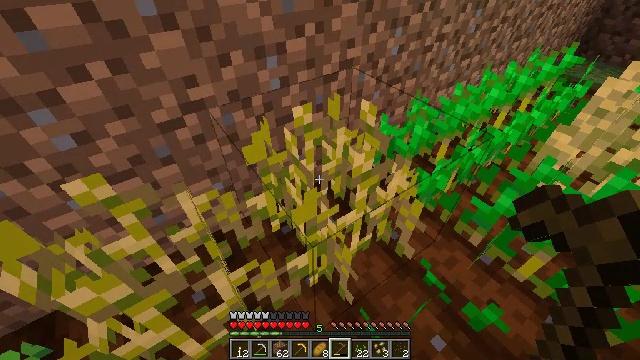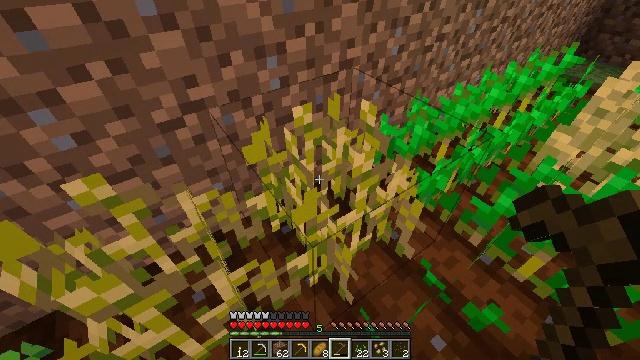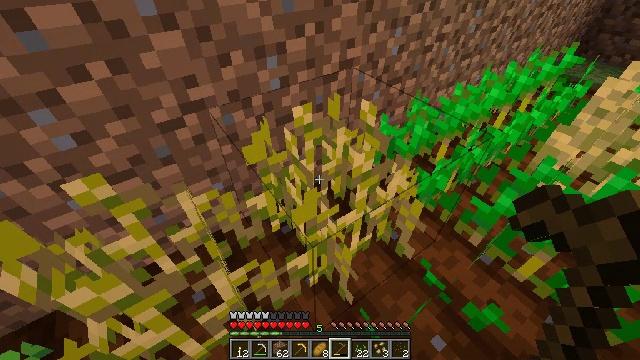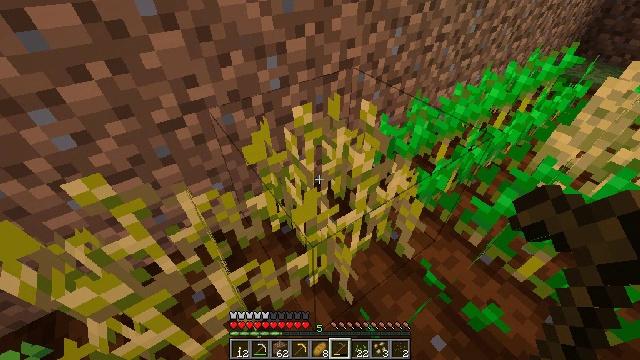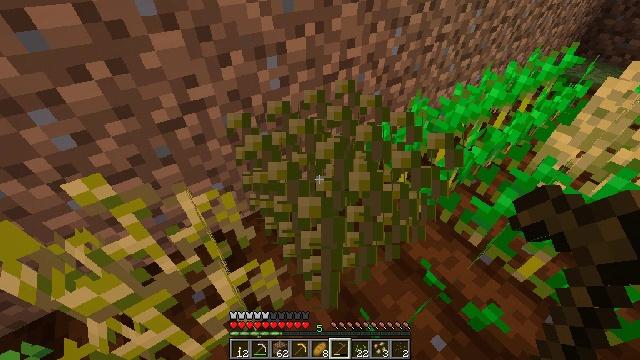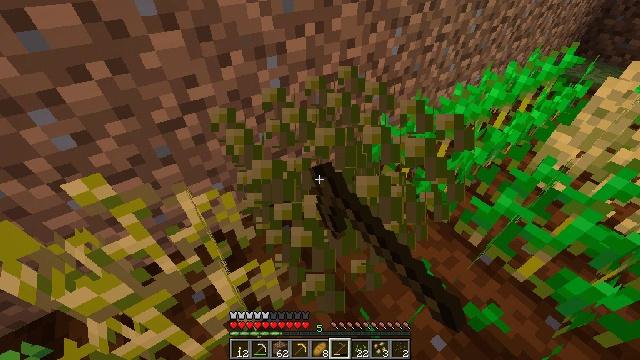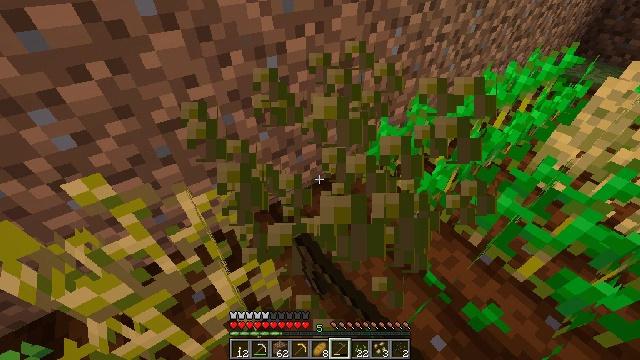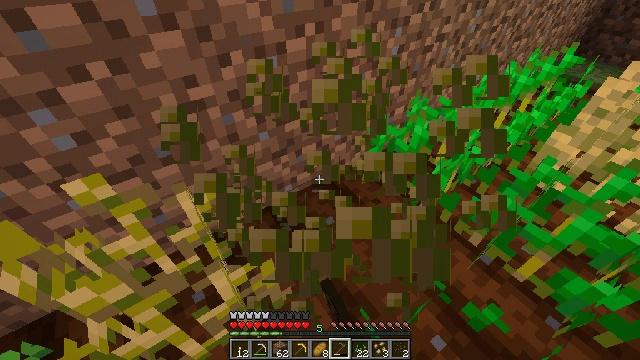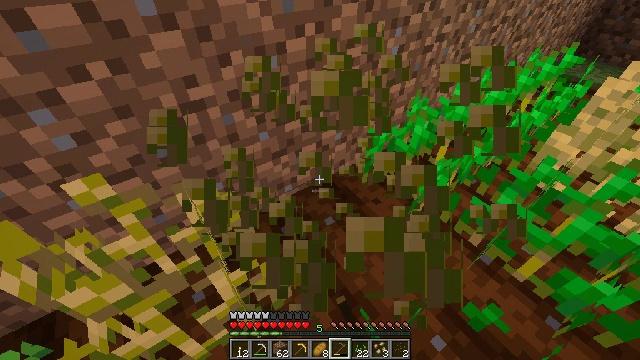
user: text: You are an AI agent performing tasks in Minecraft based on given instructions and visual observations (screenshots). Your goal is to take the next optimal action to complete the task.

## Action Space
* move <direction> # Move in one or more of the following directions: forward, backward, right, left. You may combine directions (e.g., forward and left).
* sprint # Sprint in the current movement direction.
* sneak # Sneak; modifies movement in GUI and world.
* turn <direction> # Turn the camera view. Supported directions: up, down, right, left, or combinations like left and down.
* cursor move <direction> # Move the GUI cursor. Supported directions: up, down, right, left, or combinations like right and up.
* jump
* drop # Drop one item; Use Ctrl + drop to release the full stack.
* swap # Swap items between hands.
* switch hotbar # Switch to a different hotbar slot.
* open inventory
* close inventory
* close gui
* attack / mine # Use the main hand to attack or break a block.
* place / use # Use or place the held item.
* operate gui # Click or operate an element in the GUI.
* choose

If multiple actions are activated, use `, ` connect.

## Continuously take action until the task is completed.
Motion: motion action
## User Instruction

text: Get wheat from the farmland.
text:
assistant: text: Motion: no_op
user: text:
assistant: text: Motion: no_op
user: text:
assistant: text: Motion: no_op
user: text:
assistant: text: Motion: attack / mine
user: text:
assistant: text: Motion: attack / mine
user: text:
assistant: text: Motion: attack / mine
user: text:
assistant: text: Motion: no_op
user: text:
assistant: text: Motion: no_op
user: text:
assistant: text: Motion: no_op